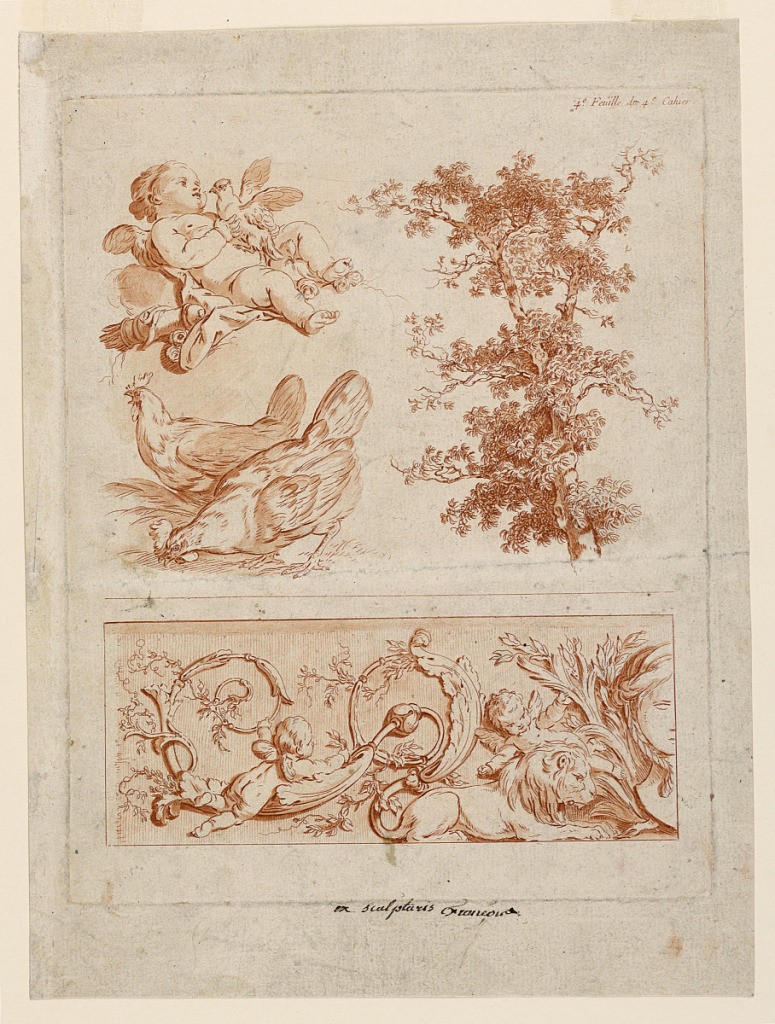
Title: Plate 4, from "Oeuvre de Differens Genres"
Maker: Jean-Baptiste Huet, French, 1745 – 1811
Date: ca. 1780
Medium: Red crayon engraving on paper
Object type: Print
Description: Cupid with dove on clouds. Two hens. tree. Left half of a frieze, with the bust of a girl as a central motif.